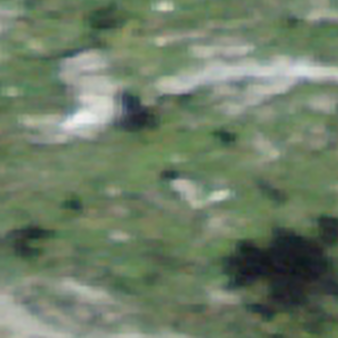
Label: other